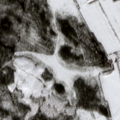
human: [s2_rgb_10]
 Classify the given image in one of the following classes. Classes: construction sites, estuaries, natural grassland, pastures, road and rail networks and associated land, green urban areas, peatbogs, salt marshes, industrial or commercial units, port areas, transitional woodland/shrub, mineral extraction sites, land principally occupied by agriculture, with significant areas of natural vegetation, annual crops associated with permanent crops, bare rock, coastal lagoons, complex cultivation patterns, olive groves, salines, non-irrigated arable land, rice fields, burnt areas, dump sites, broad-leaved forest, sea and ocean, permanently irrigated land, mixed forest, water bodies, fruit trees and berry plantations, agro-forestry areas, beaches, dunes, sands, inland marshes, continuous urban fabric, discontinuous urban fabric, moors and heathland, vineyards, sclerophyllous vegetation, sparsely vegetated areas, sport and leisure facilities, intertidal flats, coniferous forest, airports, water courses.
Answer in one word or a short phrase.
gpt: coniferous forest, mixed forest, peatbogs